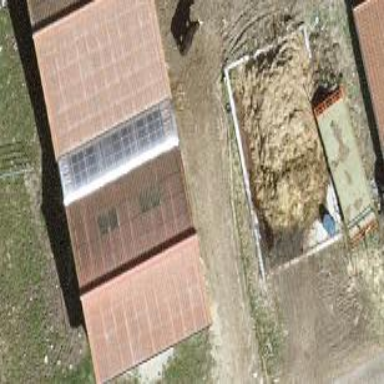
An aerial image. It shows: Farm auxiliary building.